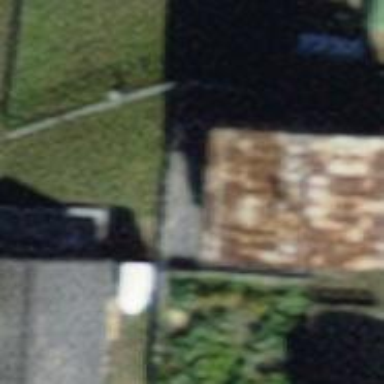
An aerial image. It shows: Shed.